Question: I've tried to fill circle with four images. Firstly , each photo brush in the same size ,hereafter scale final image with that size. But result is not what I want.
At the moment circle in foreground and photos on background, like here:

How to fill circle with photos and remove rectangle?
Here is my code:
'''
QPixmap *CGlobalZone::profPicFromFourPics(QList<QPixmap> pixmapList)
{
QPixmap *avatar = NULL;
QImage roundedImage(CGlobalZone::AVATAR_WIDTH_M*2, CGlobalZone::AVATAR_HEIGHT_M*2, QImage::Format_ARGB32);
roundedImage.fill(Qt::transparent);
QBrush brush0(pixmapList[0]);
QBrush brush1(pixmapList[1]);
QBrush brush2(pixmapList[2]);
QBrush brush3(pixmapList[3]);
QPainter painter(&roundedImage);
QPen pen(QColor(176, 216, 242), 1);
painter.setRenderHint(QPainter::Antialiasing);
painter.setBrush(brush0);
painter.drawRect(0 , 0 , CGlobalZone::AVATAR_WIDTH_M , CGlobalZone::AVATAR_HEIGHT_M );
painter.setBrush(brush1);
painter.drawRect(CGlobalZone::AVATAR_WIDTH_M , 0 , CGlobalZone::AVATAR_WIDTH_M*2 , CGlobalZone::AVATAR_HEIGHT_M );
painter.setBrush(brush2);
painter.drawRect(CGlobalZone::AVATAR_WIDTH_M , CGlobalZone::AVATAR_HEIGHT_M , CGlobalZone::AVATAR_WIDTH_M*2 , CGlobalZone::AVATAR_HEIGHT_M*2 );
painter.setBrush(brush3);
painter.drawRect(0 , CGlobalZone::AVATAR_HEIGHT_M , CGlobalZone::AVATAR_WIDTH_M*2 , CGlobalZone::AVATAR_HEIGHT_M*2 );
painter.drawEllipse(0, 0, CGlobalZone::AVATAR_WIDTH_M*2-3 , CGlobalZone::AVATAR_HEIGHT_M*2-3 );
avatar = new QPixmap(QPixmap::fromImage(roundedImage).scaled(QSize(CGlobalZone::AVATAR_WIDTH_M, CGlobalZone::AVATAR_HEIGHT_M),
Qt::KeepAspectRatioByExpanding, Qt::SmoothTransformation));
return avatar;
}
'''
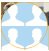
Answer: I would do this in the following way (details in source comments):
'''
// The avatar image. Should be four, but use one for demonstration.
QPixmap source("avatar.png");
// Initialize the avatar and bring it to a standard size.
// This step may be skipped if avatars have the same sizes.
const int width = CGlobalZone::AVATAR_WIDTH_M;
const int height = CGlobalZone::AVATAR_HEIGHT_M;
source = source.scaled(width, height);
// Set up the final image that contains four avatar images.
QPixmap target(2 * width, 2 * height);
target.fill(Qt::transparent);
QPainter painter(&target);
// Set clipped region (circle) in the center of the target image
QRegion r(QRect(width / 2, height / 2, width, height), QRegion::Ellipse);
painter.setClipRegion(r);
painter.drawPixmap(0, 0, source); // First avatar
painter.drawPixmap(width, 0, source); // Second avatar
painter.drawPixmap(0, height, source); // Third avatar
painter.drawPixmap(width, height, source); // Fourth avatar
target.save("test.png");
'''